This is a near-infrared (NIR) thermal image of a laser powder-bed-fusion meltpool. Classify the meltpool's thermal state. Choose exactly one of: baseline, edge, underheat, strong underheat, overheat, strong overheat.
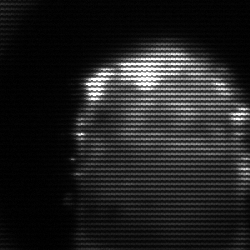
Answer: baseline